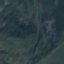
Land use / land cover class: HerbaceousVegetation